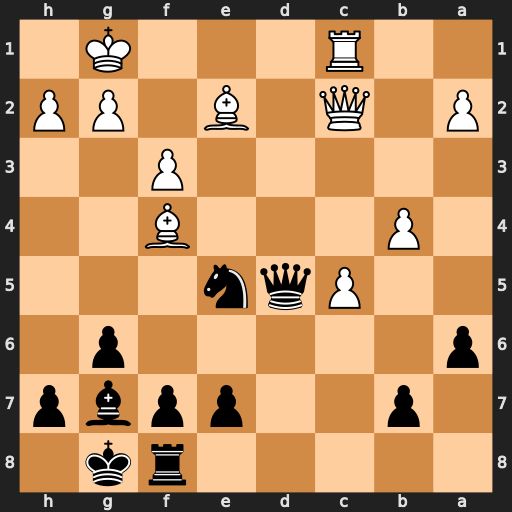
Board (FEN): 5rk1/1p2ppbp/p5p1/2Pqn3/1P3B2/5P2/P1Q1B1PP/2R3K1
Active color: b
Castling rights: -
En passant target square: -
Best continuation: Qd4+ Kh1 Qxf4